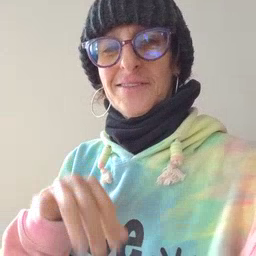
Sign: frenchfries